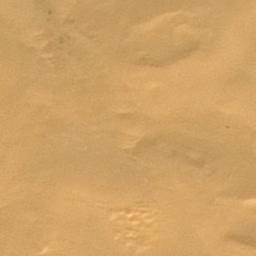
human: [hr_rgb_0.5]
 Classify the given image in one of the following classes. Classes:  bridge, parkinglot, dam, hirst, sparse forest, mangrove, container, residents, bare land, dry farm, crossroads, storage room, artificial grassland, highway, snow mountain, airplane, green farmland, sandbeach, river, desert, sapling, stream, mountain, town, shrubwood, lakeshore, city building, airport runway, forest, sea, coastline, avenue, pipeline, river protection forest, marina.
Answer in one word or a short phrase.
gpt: desert